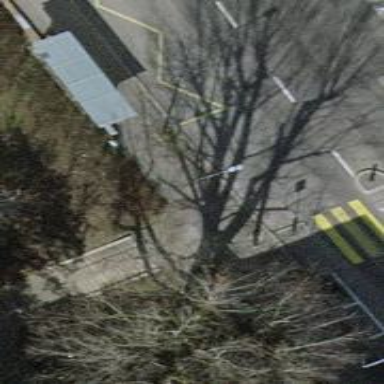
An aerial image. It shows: Concrete footway.